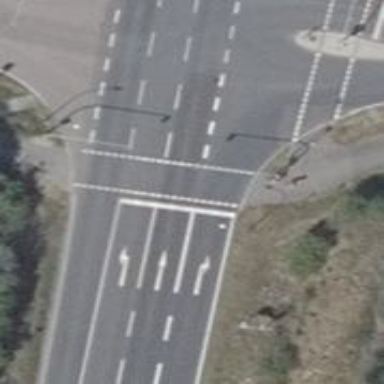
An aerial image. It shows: Asphalt road classified as primary highway which is motorroad.